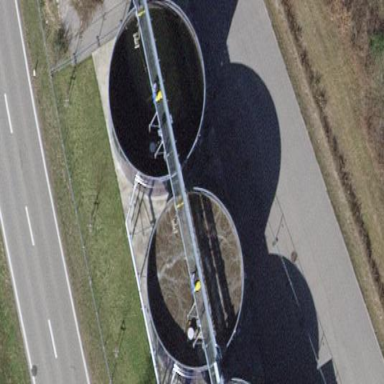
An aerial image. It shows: Body of wastewater.